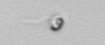
Label: flagellate